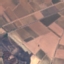
Land use / land cover class: PermanentCrop